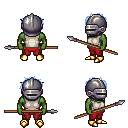
a pixel art fantasy rpg character, male body template, orc, green skin, white sleeveless shirt, red pants, white cyan bedhead hairstyle, metal helm, gold boots, spear, four views (front, back, left, right), 2x2 character sprite sheet, small pixel art, hard edges, no anti-aliasing